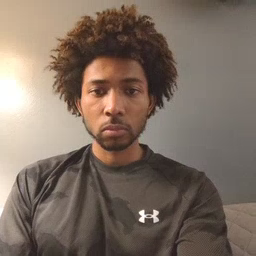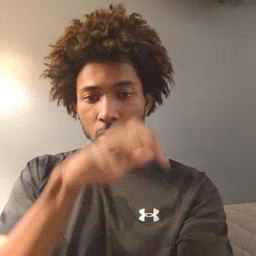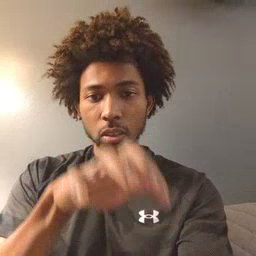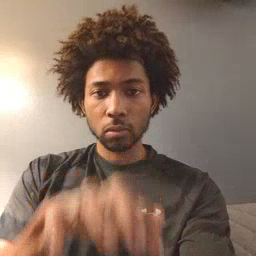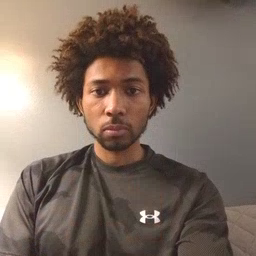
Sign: alligator